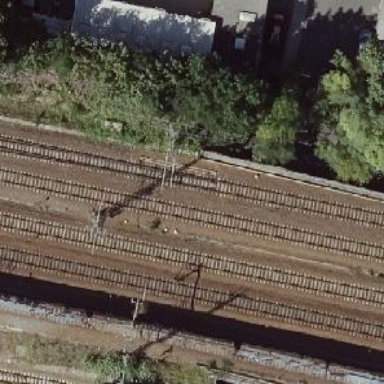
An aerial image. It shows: Railway switch with the turnout on the left side.